Field crop: tomato
Growth stage: 2
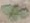
Species: solanum